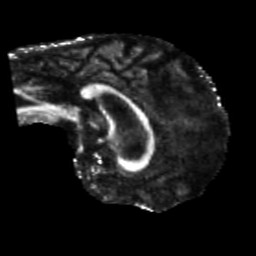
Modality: FA
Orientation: sagittal
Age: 71
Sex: male
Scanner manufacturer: siemens
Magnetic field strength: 3 T
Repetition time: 5.25 s
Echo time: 0.08 s